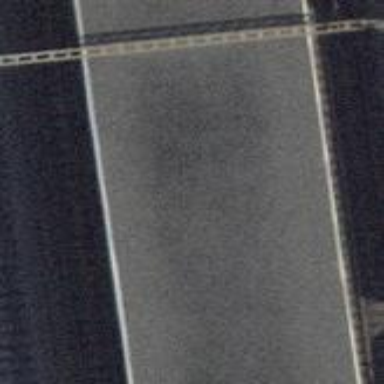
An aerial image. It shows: View of roof of building.